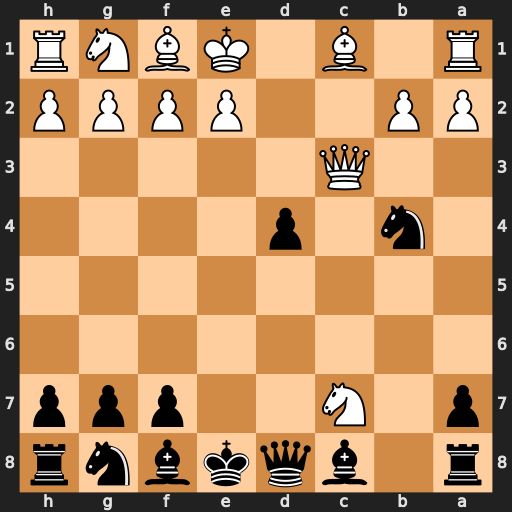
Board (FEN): r1bqkbnr/p1N2ppp/8/8/1n1p4/2Q5/PP2PPPP/R1B1KBNR
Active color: b
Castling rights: KQkq
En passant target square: -
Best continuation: Kd7 Qxd4+ Bd6